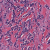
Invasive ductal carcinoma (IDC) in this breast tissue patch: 1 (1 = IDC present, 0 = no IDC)